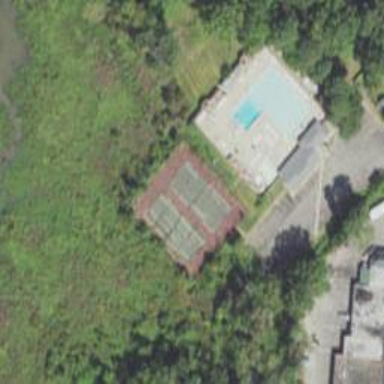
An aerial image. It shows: Tennis court on pitch designated for leisure land.